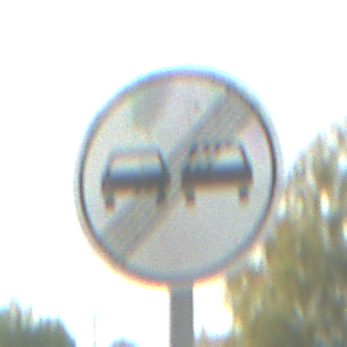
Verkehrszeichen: EndeUeberholverbot
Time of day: MorningAfternoon
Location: Outdoor (RoadRail)
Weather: PartlyCloudy
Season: NotSpecified
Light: Natural